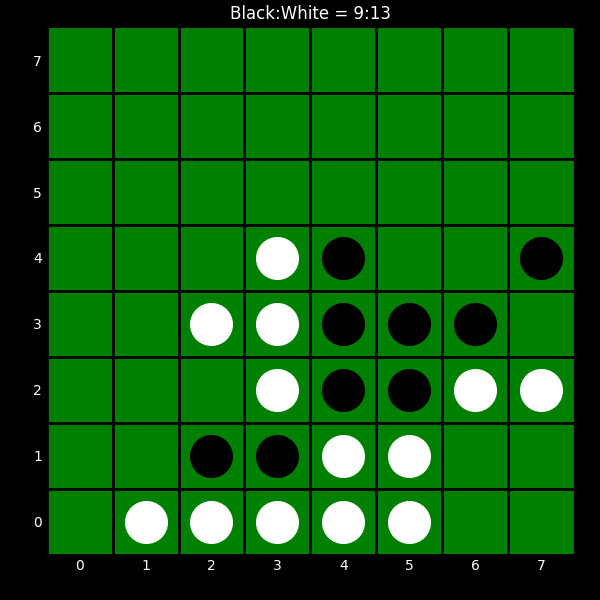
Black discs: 9
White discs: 13